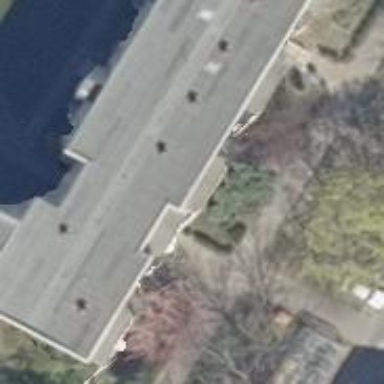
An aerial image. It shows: Building with apartments and flat roof.